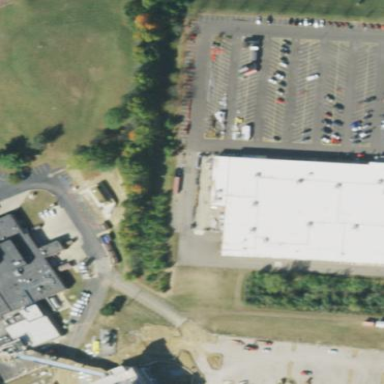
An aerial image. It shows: Retail building.